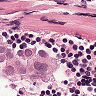
Metastatic tissue present: yes